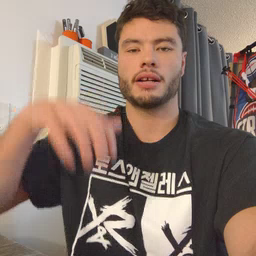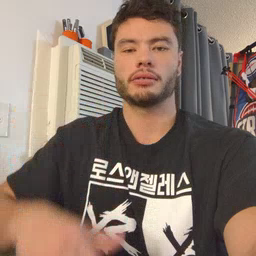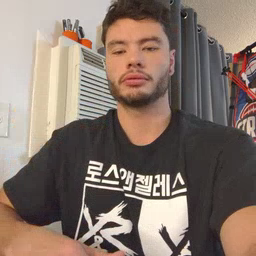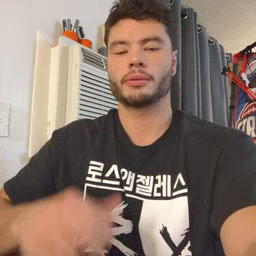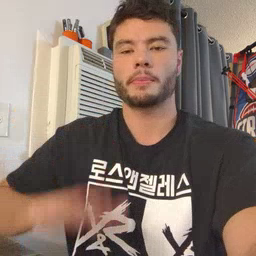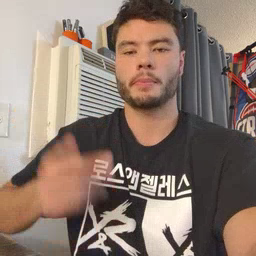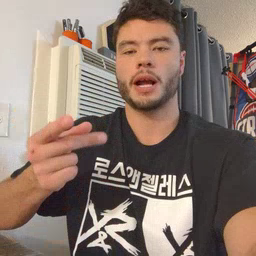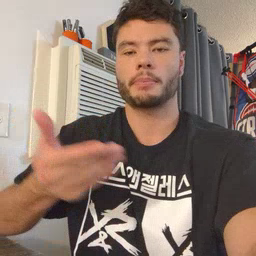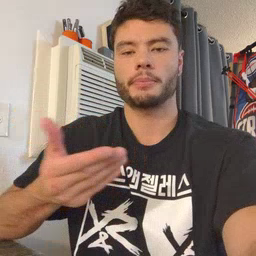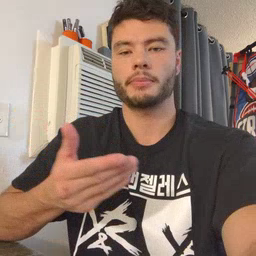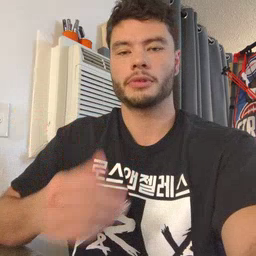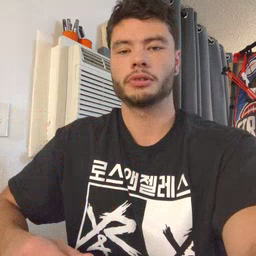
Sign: puppy